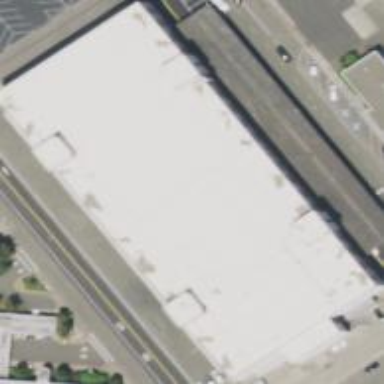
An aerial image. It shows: Building.